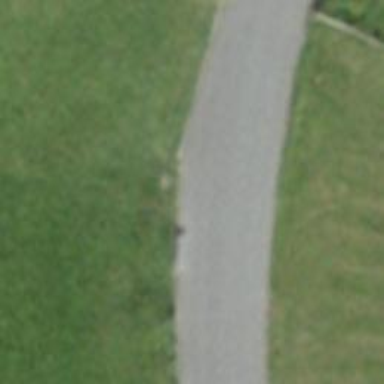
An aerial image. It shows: Bench.